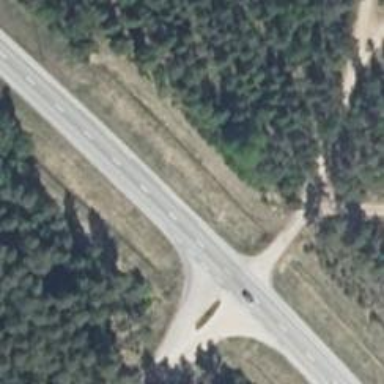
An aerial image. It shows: Asphalt trunk highway.